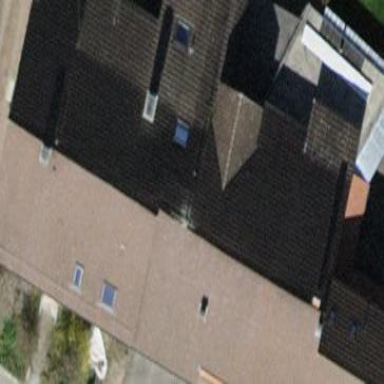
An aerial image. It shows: Terrace-style building with gabled roof.